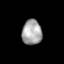
Tissue: lung
Cell type: Epithelial cells
Senescence score: 0.1691
Nuclear area (px): 484
Mean DAPI intensity: 167.655